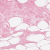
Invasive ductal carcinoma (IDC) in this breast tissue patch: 0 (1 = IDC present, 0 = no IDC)